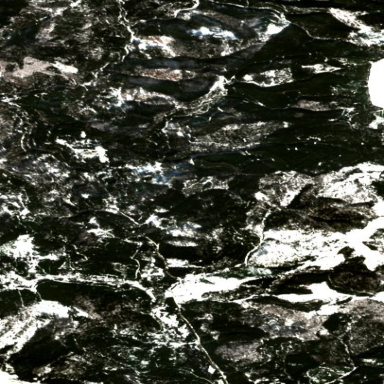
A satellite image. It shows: Coniferous forest area.